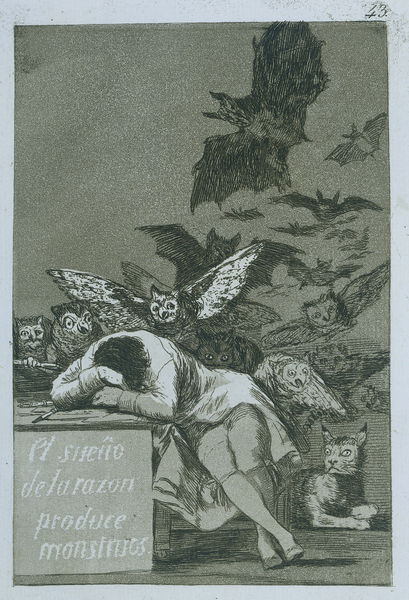
Titel: De slaap van de rede brengt monsters voort
Künstler: Francisco José de Goya y Lucientes
Standort: Amsterdam
Institution: Rijksmuseum
Schlagwörter: dunkel, mann, schatten, schlaf, nacht, stuhl, tisch, zeichnung, hund, tier, tiere, augen, schrift, hocker, traum, schwarz-weiß, radierung, albtraum, monster, fledermaus, luchs, eulen, schläfer, fledermäuse, vampir, 43, fleidermäuse